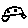
Label: car